Field crop: maize
Growth stage: 1
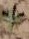
Species: atriplex